Question: I am noticing very strange behavior of UITextField in iOS7 (works fine on < iOS7).
Easiest scenario to reproduce this bug:
- - 'self.text = @"something";'- -
Suddenly the font and its placement will be broken like so (grayed - proper size/positioning):

-
I created a super-simple project that illustrates this:
<URL>
Looking for a creative solution as this looks like an iOS7 bug...
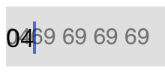
Answer: ... seconds later ...
Easiest solution is to be elegant and execute the 'self.text = ...' logic in '-(void)textFieldDidBeginEditing:(UITextField *)textField' , it works flawlessly.